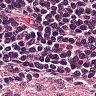
Metastatic tissue present: no